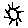
Label: sun